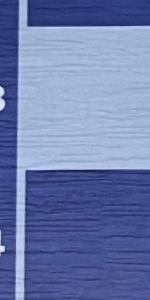
Label: Empty